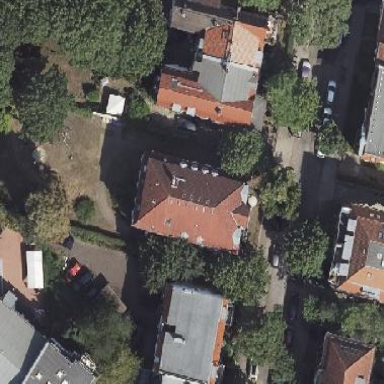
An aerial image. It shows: Residential building with mansard roof.